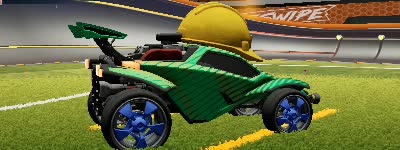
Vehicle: octane